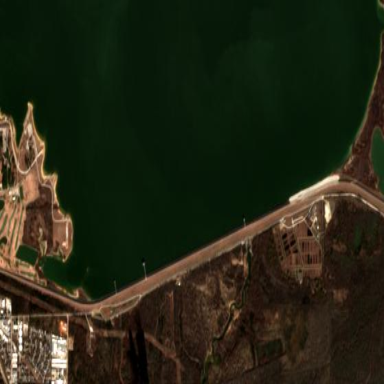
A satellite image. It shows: Dam across waterway.